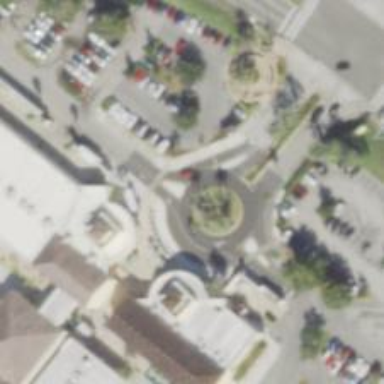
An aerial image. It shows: Service road that forms roundabout.